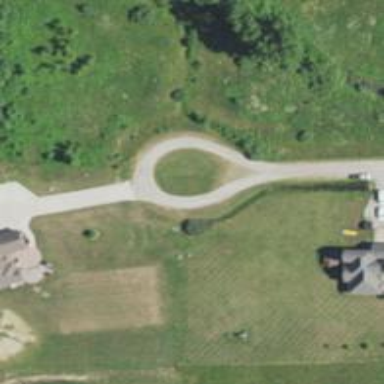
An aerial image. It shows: Turning loop on the road.